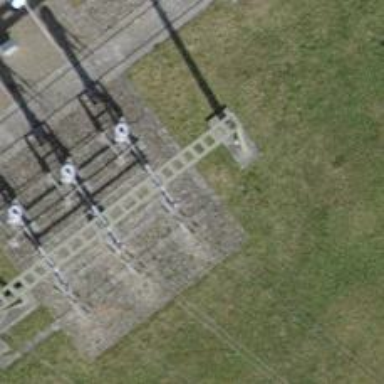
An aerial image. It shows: Insulator used in power equipment.